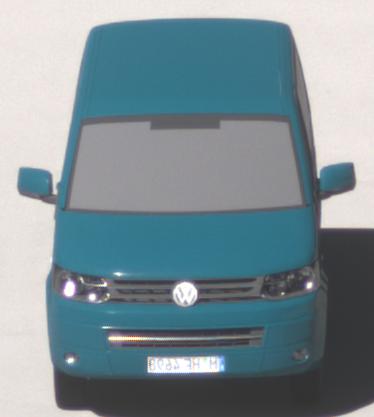
Make: VW Commercial Vehicles (Nutzfahrzeuge)
Model: T5 Multivan 2.0
Detailed model: T5 Multivan
Model produced from: 2009/09
Model produced until: 2013/06
Doors: 4
Color: blue
Road condition: dry road
Daytime: midday
Contrast: high contrast